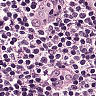
Metastatic tissue present: no